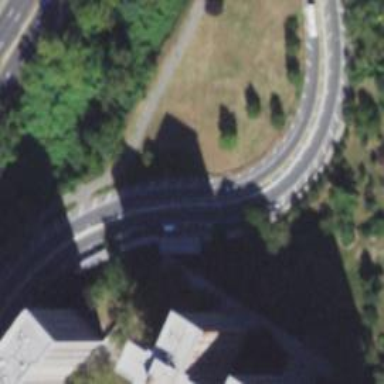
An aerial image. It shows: Tertiary road with separate asphalt sidewalks and cycleway.